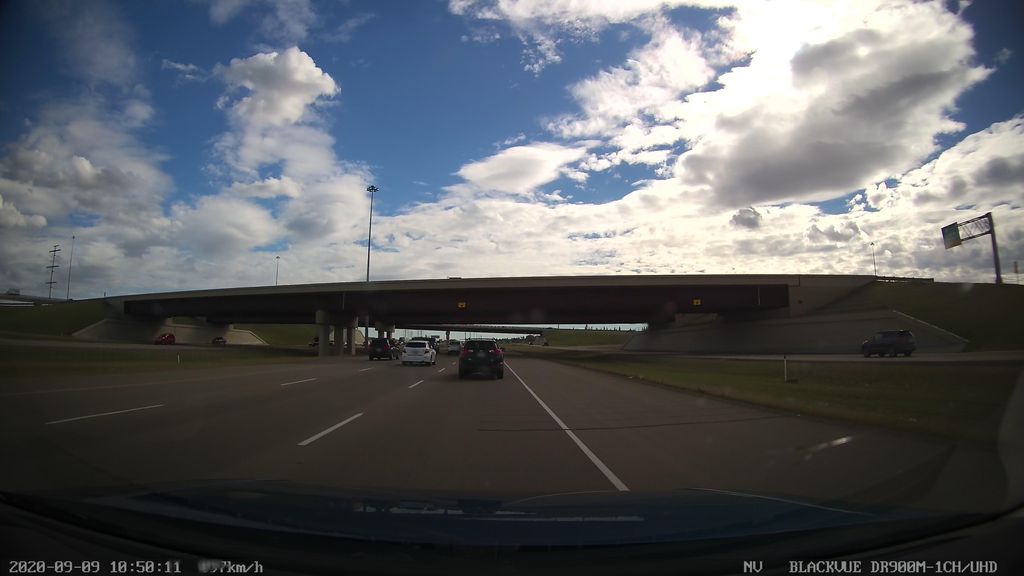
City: edmonton